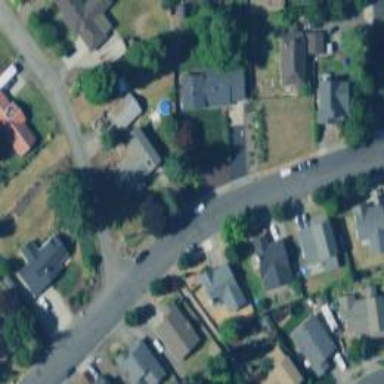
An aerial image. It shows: Residential road with sidewalk on the left.